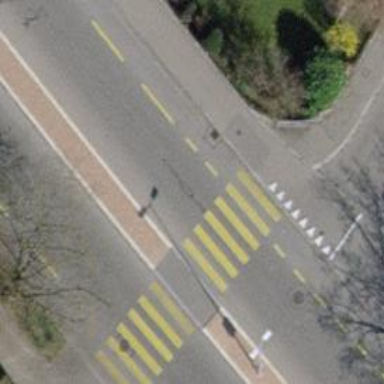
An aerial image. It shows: Uncontrolled zebra crossing with pedestrian island.